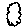
Label: cloud